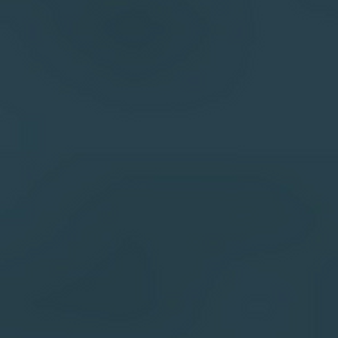
Label: other